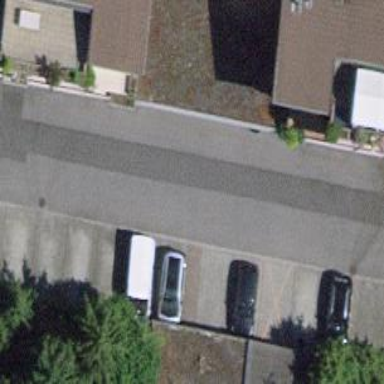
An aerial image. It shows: Parking area with surface.